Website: lowes
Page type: order-tracking
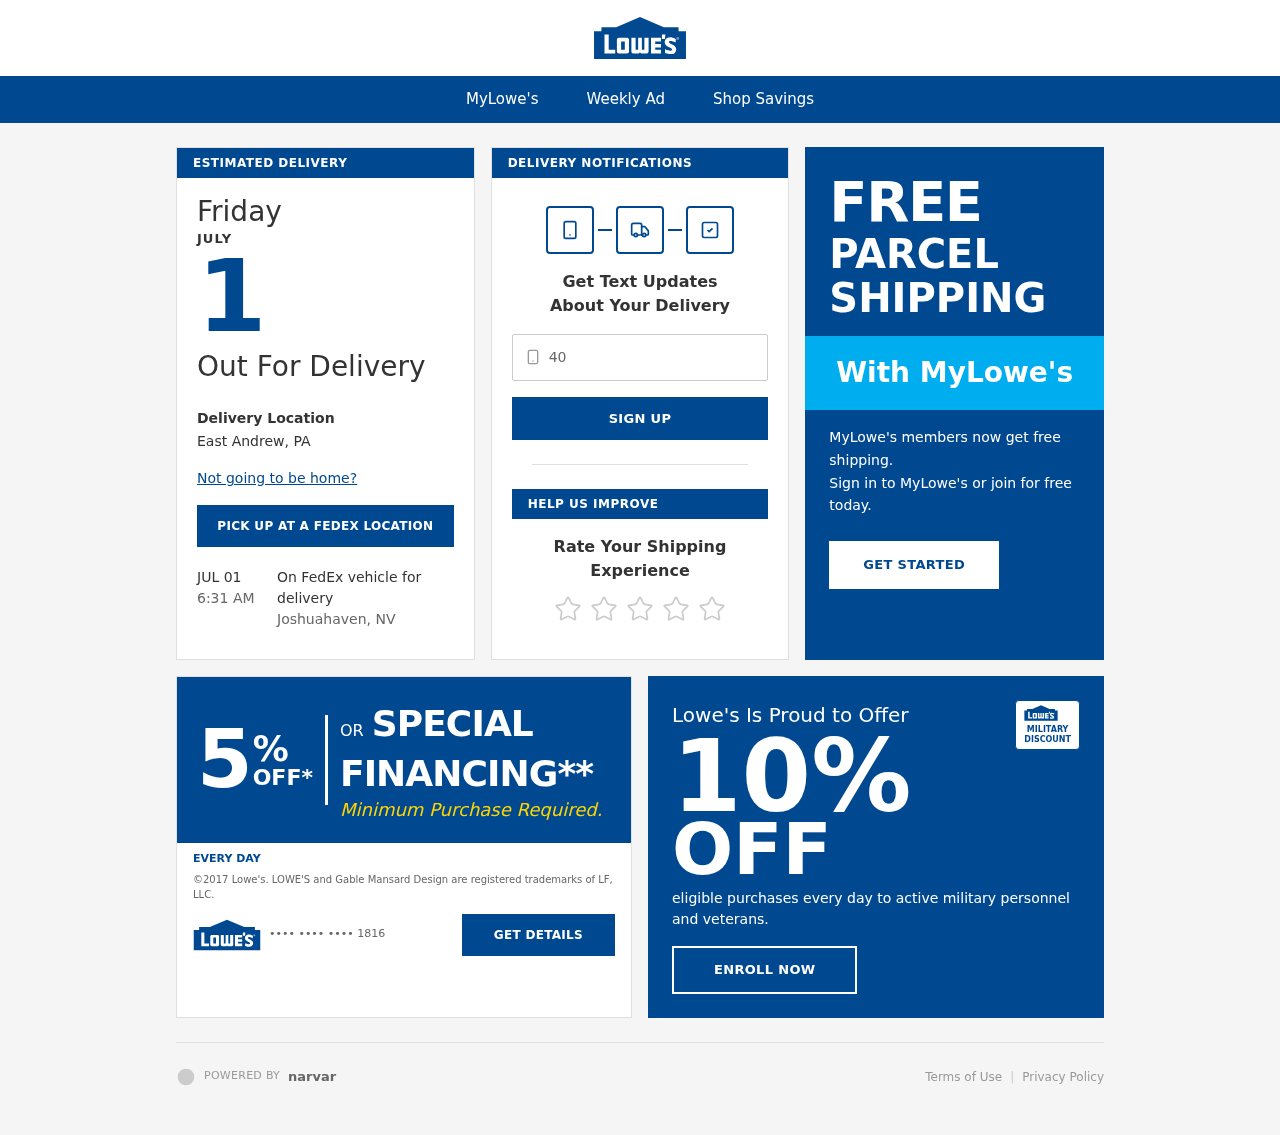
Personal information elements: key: PII_CARD_LAST4
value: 1816
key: PII_PHONE
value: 4053989303
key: PII_CITY_STATE
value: East Andrew, PA
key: PII_CITY_STATE2
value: Joshuahaven, NV
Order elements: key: ORDER_DELIVERY_DATE
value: JULY
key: ORDER_DELIVERY_DATE
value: JUL 01
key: ORDER_DELIVERY_DATE
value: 6:31 AM
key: ORDER_DELIVERY_DATE
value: Friday
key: ORDER_DELIVERY_DATE
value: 1